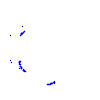
Particle: proton